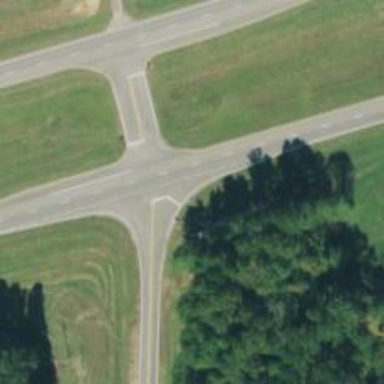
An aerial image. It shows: Stop road.